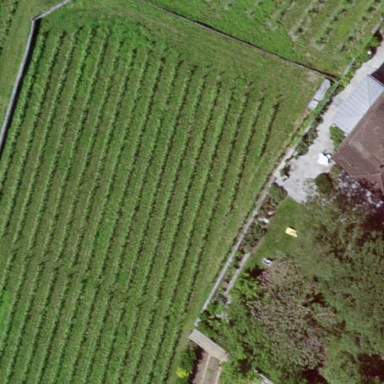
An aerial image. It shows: Vineyard with grape crops.